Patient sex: F
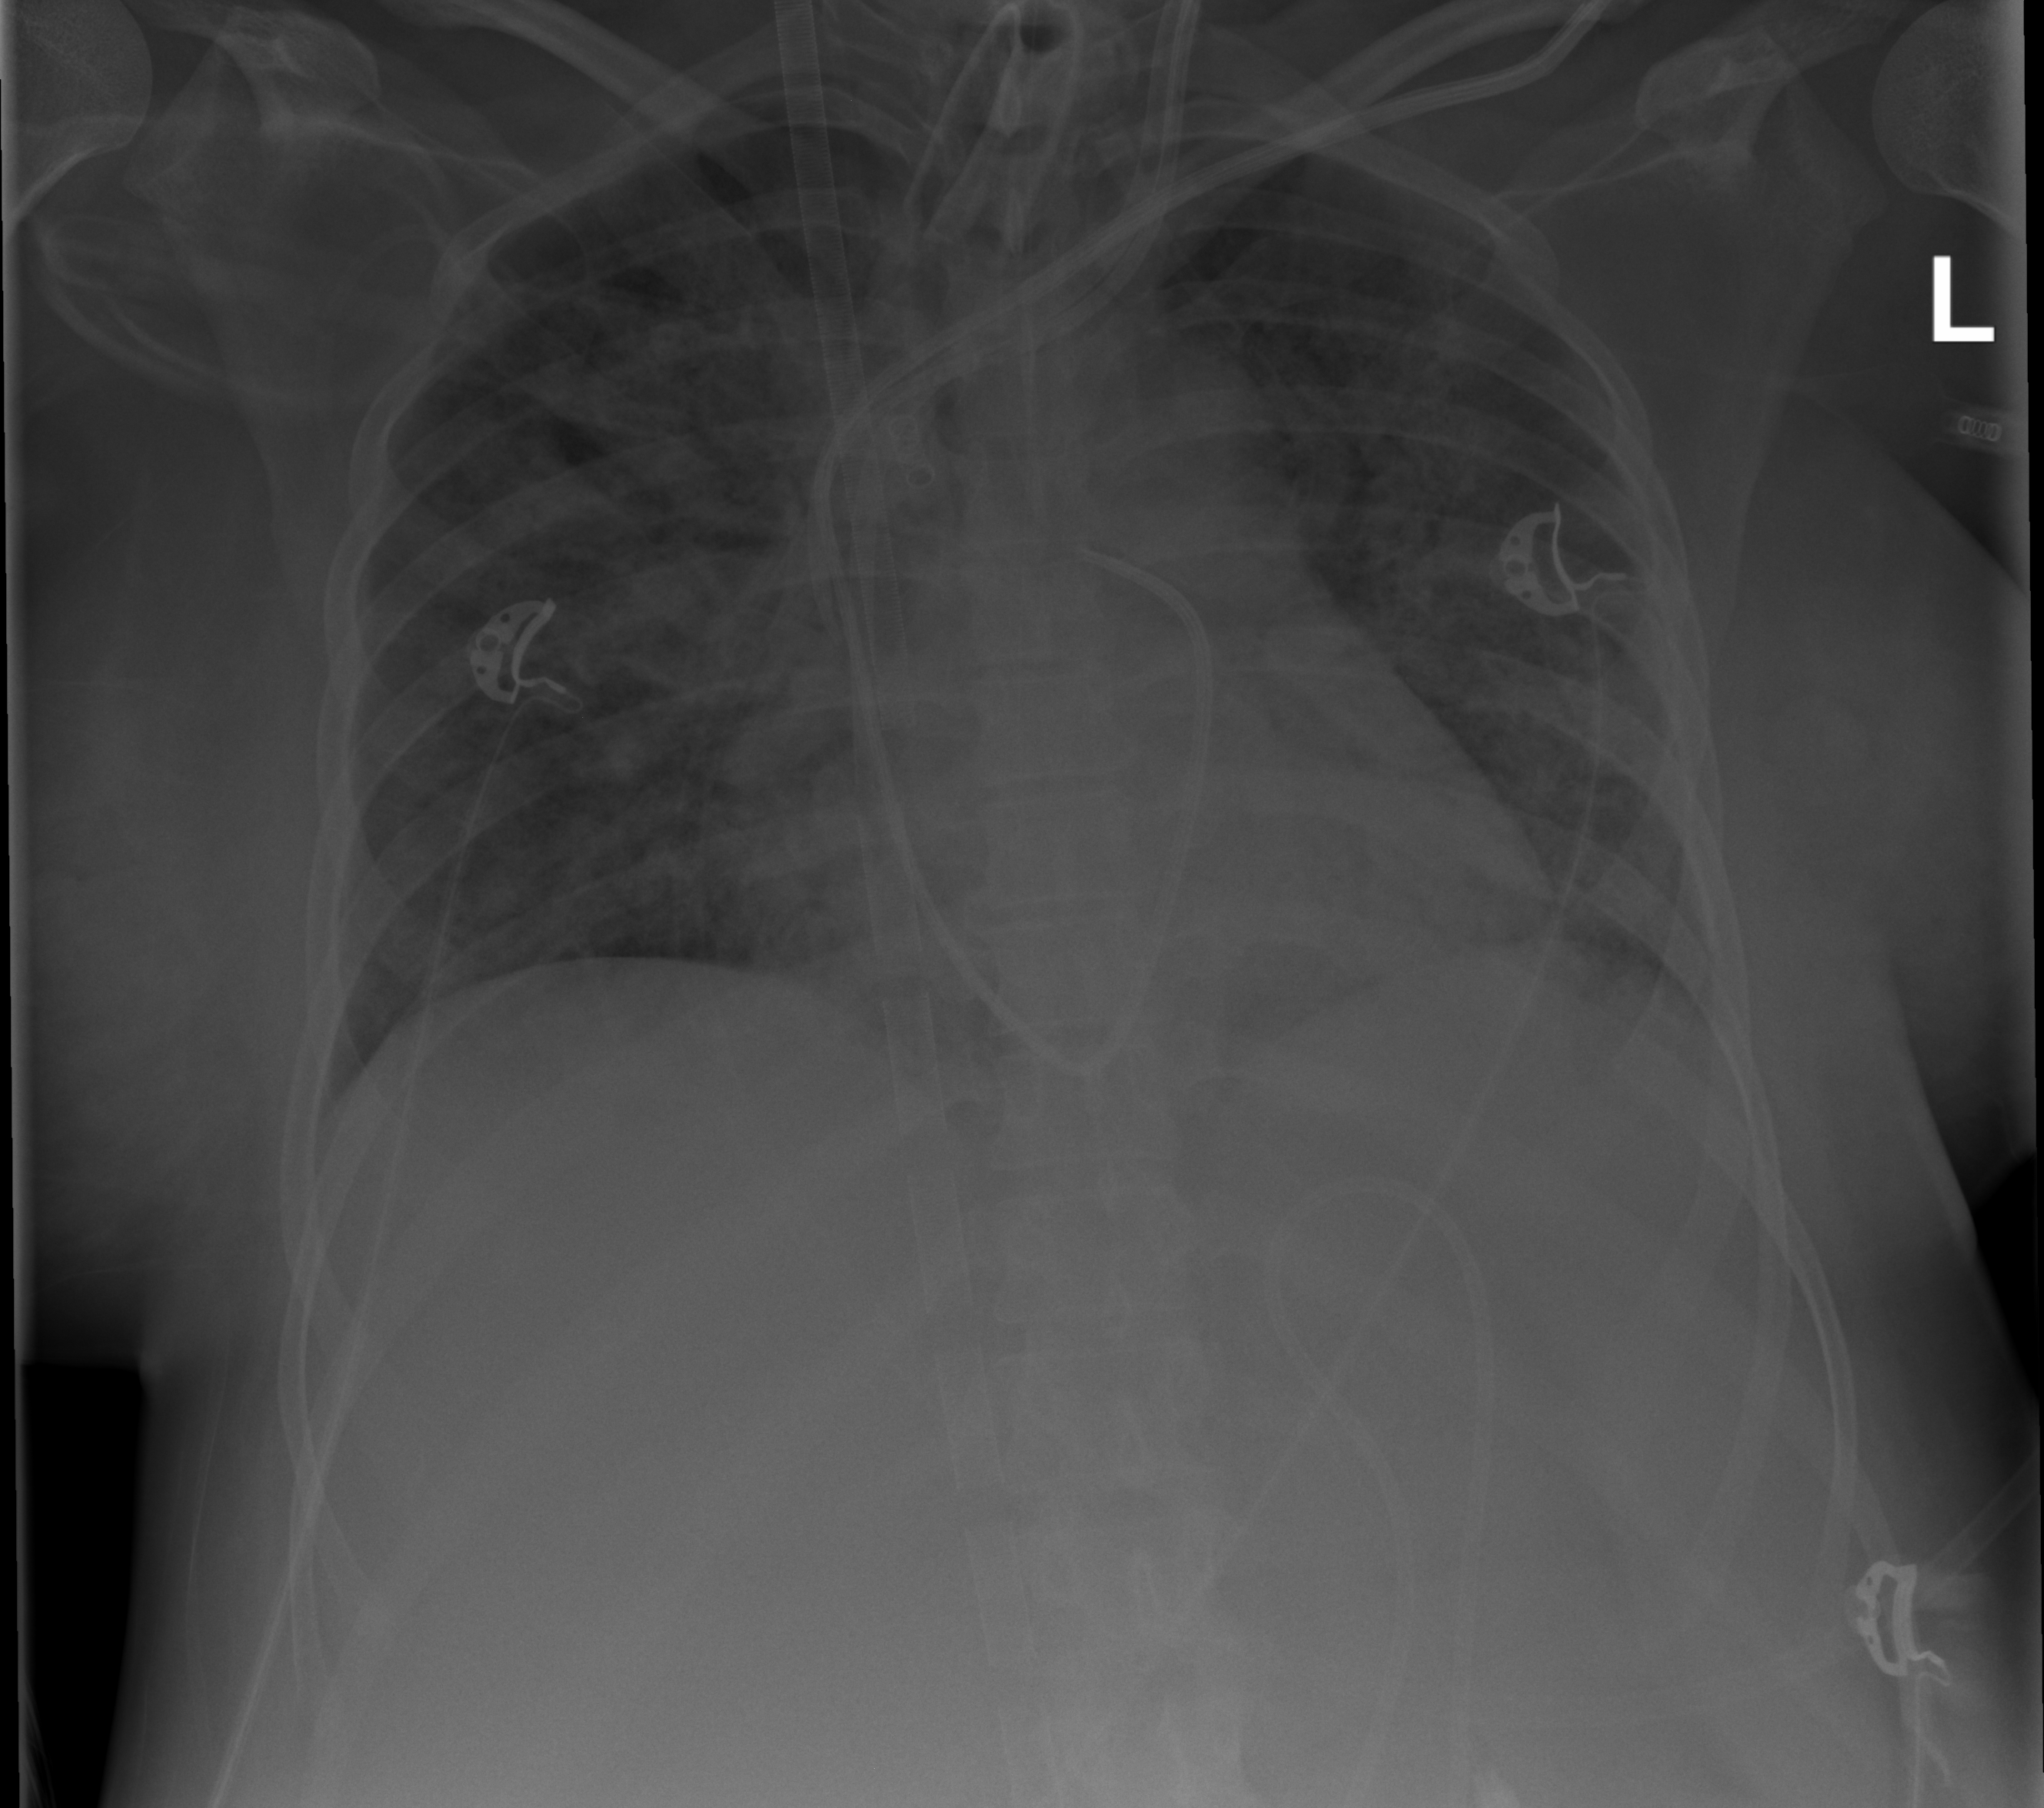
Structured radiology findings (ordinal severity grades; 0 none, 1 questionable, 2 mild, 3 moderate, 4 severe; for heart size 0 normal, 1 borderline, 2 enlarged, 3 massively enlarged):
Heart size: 2
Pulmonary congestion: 2
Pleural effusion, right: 0
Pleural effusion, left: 0
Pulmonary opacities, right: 4
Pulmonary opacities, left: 4
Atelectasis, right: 3
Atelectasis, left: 3